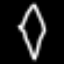
Label: diamond